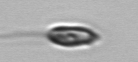
Label: Chrysochromulina